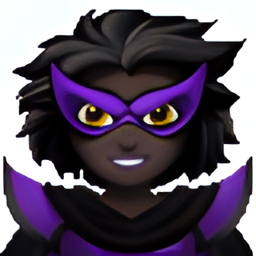
Name: supervillain
Emoji: 🦹🏿
Group: People & Body
Sub-group: person-fantasy